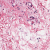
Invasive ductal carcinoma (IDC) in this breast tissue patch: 0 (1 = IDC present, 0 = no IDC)